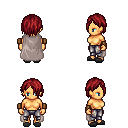
a pixel art fantasy rpg character, female body template, human, tanned skin, gray cape, metal pants, brunette bangs hairstyle, leather bracers, gray slippers, four views (front, back, left, right), 2x2 character sprite sheet, small pixel art, hard edges, no anti-aliasing